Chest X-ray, PA view. Patient: 58 years old, sex M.
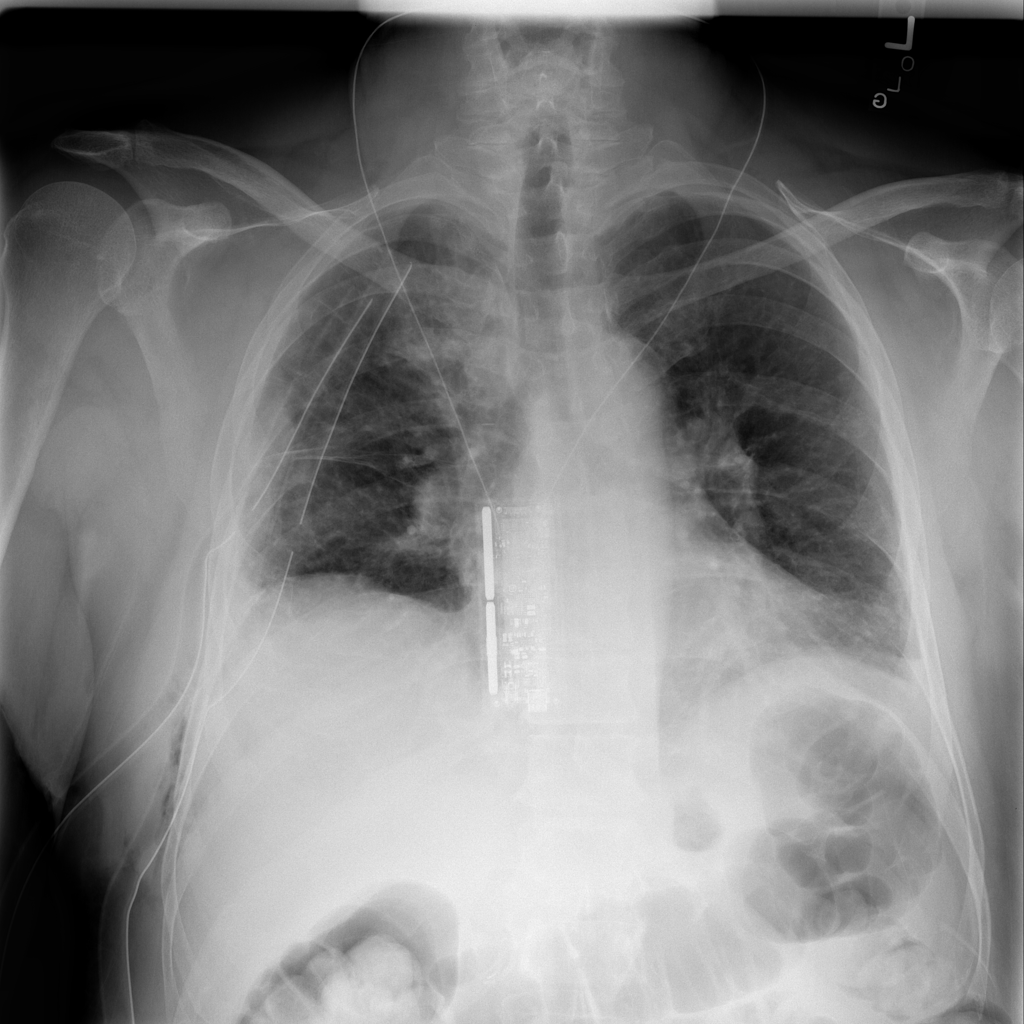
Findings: Atelectasis